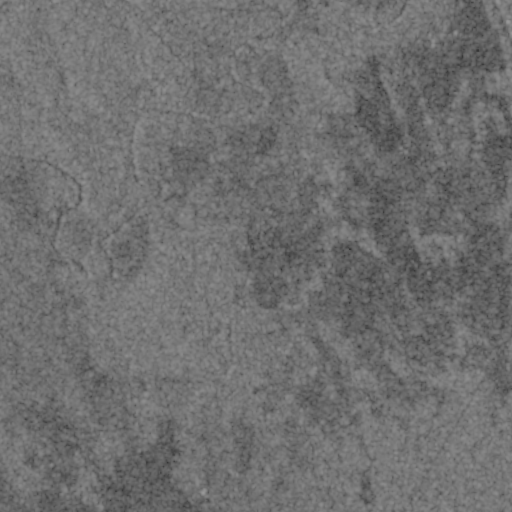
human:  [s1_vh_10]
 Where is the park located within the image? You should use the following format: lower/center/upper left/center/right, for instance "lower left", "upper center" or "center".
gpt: The park is located in the upper right of the image.
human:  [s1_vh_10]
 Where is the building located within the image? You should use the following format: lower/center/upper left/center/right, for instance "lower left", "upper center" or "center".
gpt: The building is located in the lower center of the image.
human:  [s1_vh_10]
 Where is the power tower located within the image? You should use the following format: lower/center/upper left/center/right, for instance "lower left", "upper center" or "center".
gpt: There is no power tower in the image.

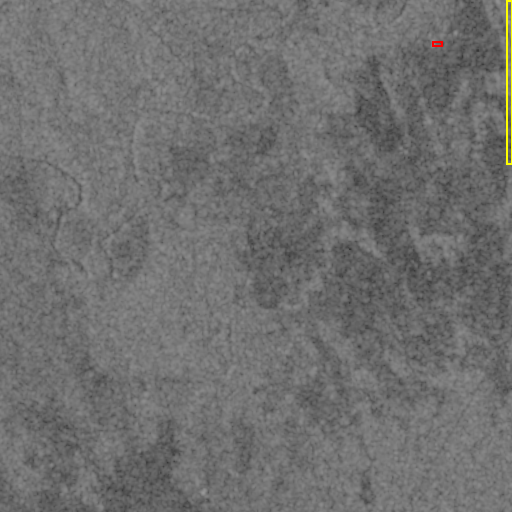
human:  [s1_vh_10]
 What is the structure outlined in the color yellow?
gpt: The structure outlined in yellow is a park.
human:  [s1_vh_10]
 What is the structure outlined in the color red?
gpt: The structure outlined in red is a building.
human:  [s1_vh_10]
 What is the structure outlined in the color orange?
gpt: There is no orange outline.